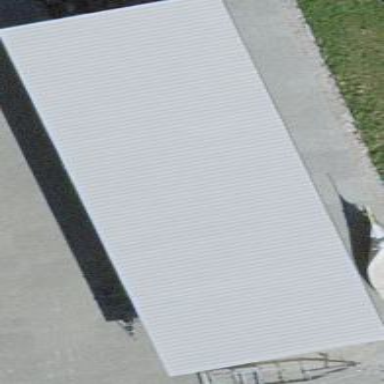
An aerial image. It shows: Carport building.